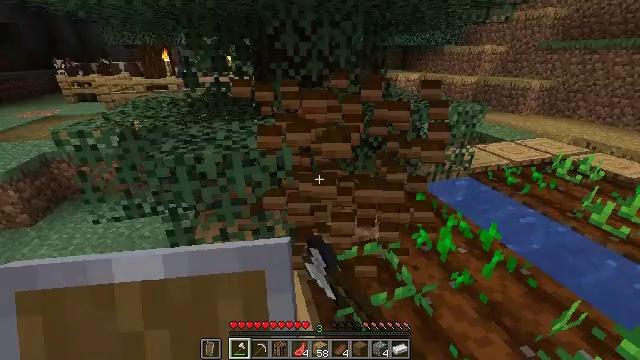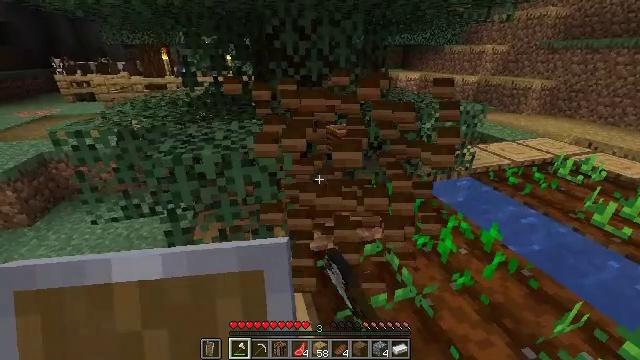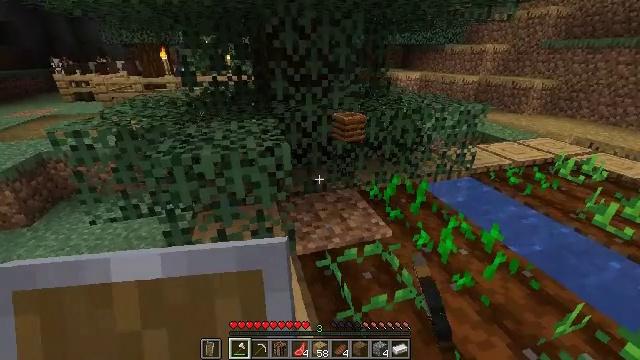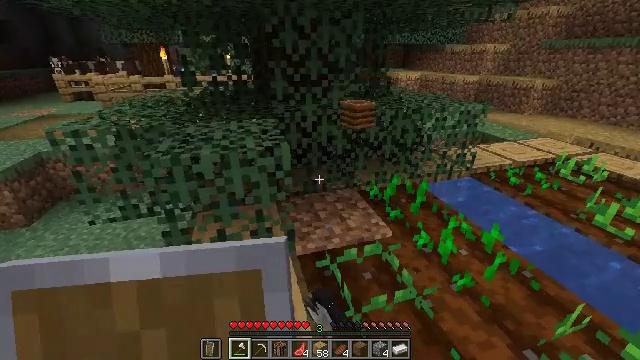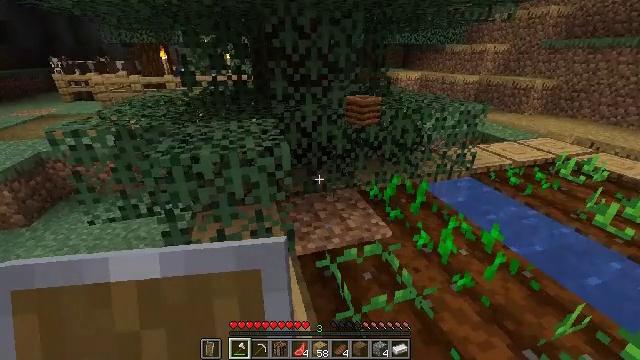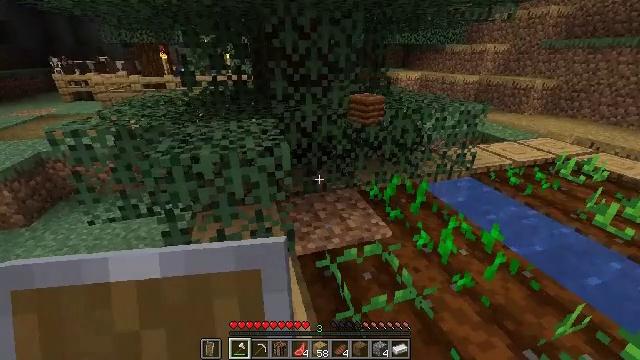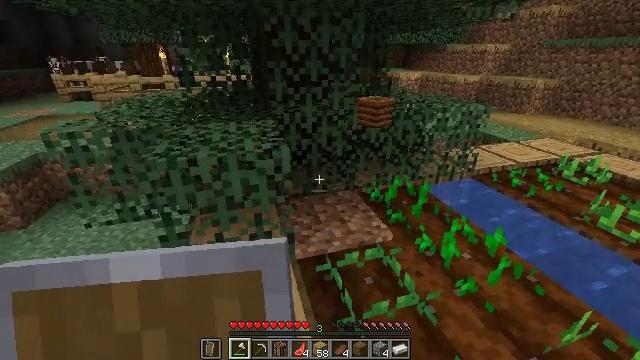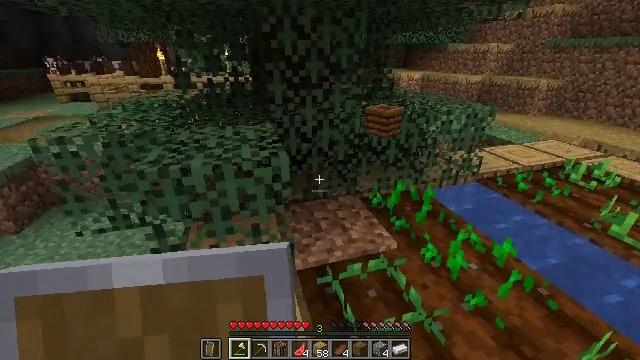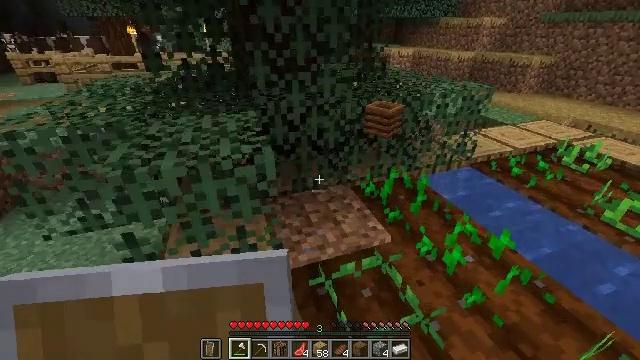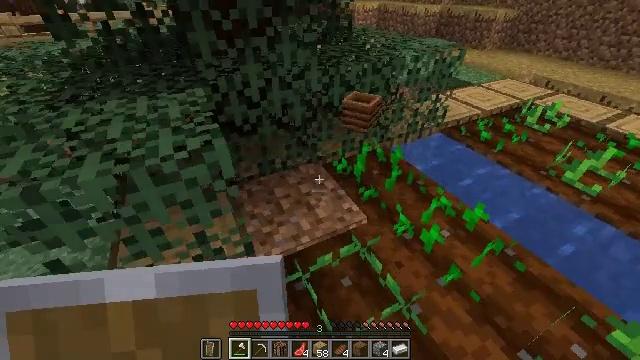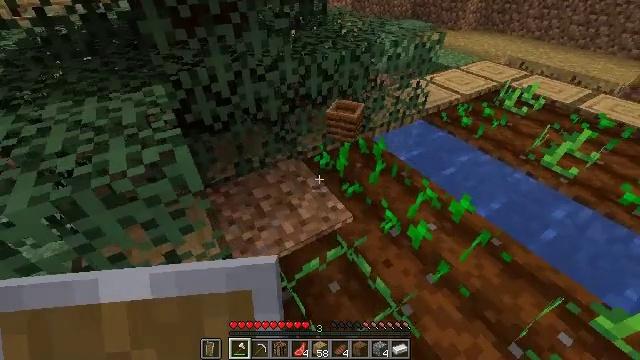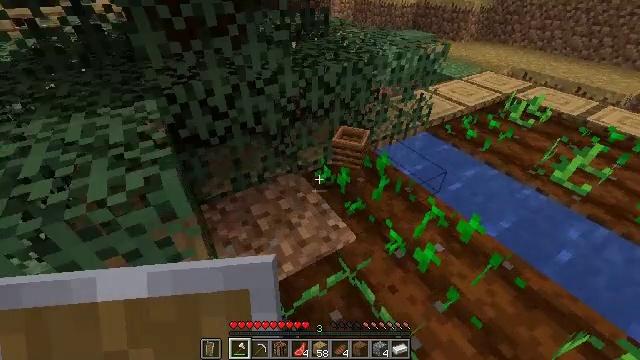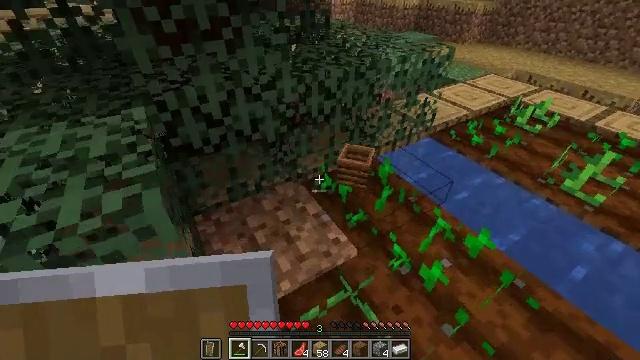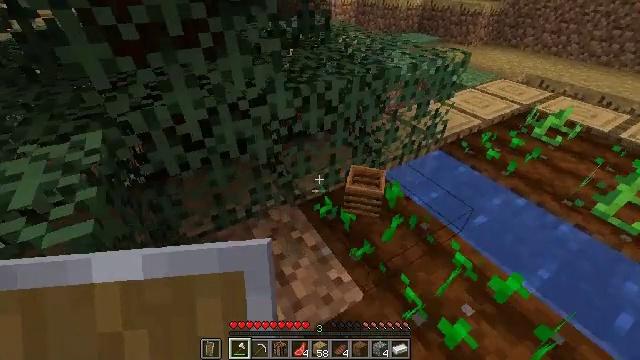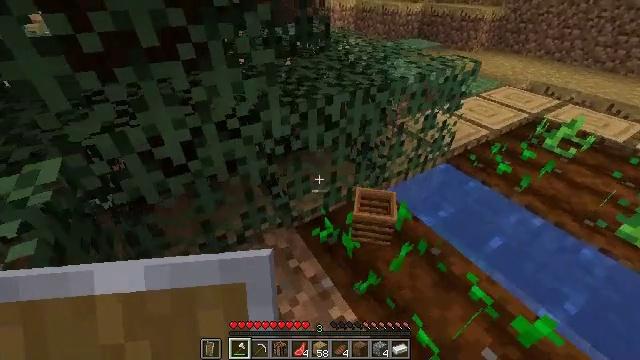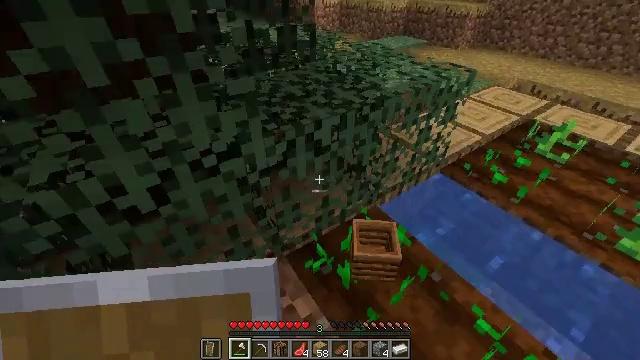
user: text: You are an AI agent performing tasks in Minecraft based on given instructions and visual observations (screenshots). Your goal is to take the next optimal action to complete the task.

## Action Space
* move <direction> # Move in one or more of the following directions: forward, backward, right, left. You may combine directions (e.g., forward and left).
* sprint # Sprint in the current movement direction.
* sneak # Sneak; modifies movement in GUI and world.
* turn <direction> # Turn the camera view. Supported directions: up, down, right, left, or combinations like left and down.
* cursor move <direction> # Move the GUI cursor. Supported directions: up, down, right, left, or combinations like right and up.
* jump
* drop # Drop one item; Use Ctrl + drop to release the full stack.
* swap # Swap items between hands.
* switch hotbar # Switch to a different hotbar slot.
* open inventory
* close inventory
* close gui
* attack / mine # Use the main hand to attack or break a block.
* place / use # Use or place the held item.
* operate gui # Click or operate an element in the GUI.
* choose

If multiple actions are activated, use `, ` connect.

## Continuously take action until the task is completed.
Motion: motion action
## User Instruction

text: Get wheat from the farmland.
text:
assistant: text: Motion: attack / mine
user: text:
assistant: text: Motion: attack / mine
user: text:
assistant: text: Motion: attack / mine
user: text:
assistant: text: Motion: attack / mine
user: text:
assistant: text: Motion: attack / mine
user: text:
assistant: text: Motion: move forward
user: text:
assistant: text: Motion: move forward
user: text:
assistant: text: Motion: move forward, turn right and down
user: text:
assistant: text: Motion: move forward, turn right and down
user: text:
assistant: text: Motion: move forward, turn right and down
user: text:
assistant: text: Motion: move forward, turn up
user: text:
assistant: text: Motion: move forward
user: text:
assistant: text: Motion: move forward
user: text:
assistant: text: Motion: move forward, turn up
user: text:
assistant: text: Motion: move forward, turn right
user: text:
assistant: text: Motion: turn right and down
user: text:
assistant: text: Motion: turn right and down, attack / mine
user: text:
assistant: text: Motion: turn right and down, attack / mine
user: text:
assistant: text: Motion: turn right and down, attack / mine
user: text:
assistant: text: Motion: turn right and down, attack / mine
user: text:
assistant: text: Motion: turn right and down, attack / mine
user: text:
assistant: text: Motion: turn right and down, attack / mine
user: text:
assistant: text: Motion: turn right and up, attack / mine
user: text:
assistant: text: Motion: turn right and up, attack / mine
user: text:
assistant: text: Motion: turn right and up, attack / mine
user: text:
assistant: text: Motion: attack / mine
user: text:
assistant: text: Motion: attack / mine
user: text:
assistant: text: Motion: attack / mine